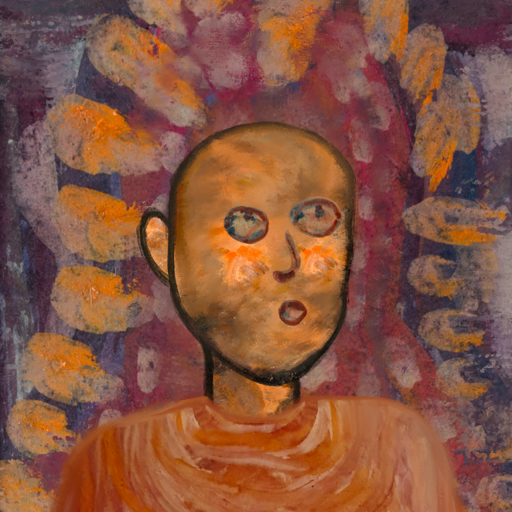
Background: Doll, Head And Neck Side: Gypsy_Queen, Face Side: Orphan, Bust: Pious_Lady, Hair Side: Blank, Head Accessory: Blank, Second Necklace: Blank, Necklace: Blank, Baby: Blank